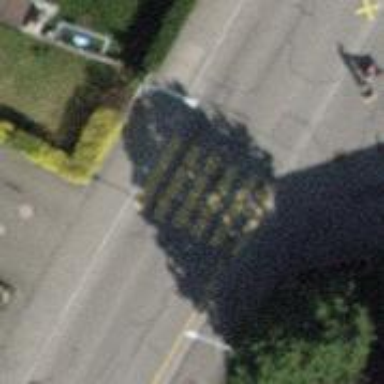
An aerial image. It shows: Uncontrolled zebra crossing on the road.